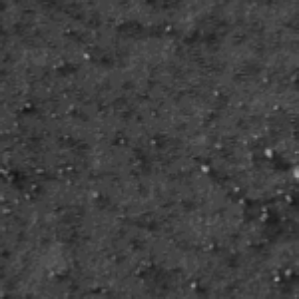
Label: frost